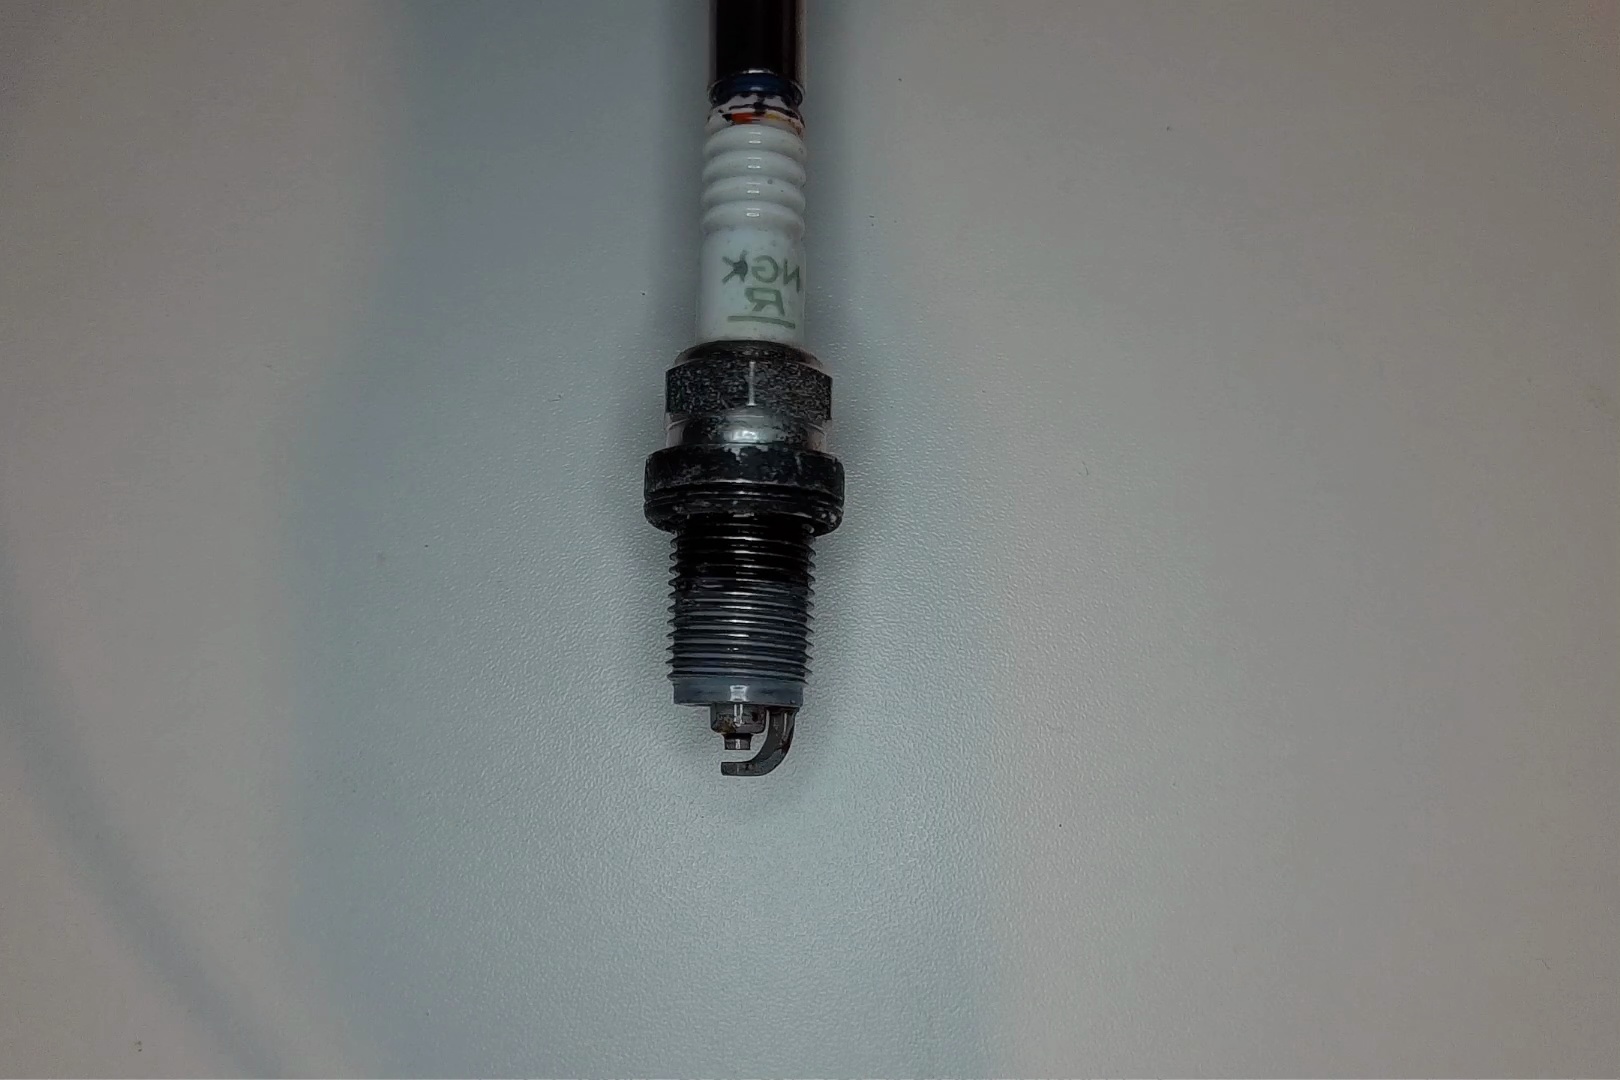
Label: anomaly